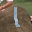
Label: 1